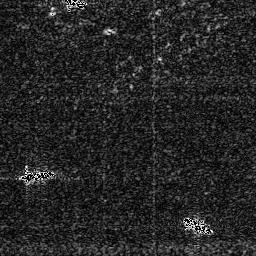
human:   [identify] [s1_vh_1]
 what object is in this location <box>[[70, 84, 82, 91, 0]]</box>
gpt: <ref>1 medium ship at the bottom right</ref>